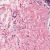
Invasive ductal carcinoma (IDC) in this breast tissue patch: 0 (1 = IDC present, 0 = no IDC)